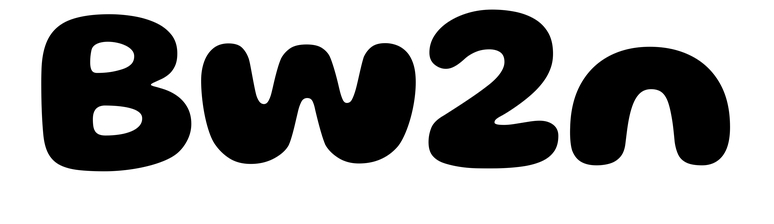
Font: Gluten_Bold